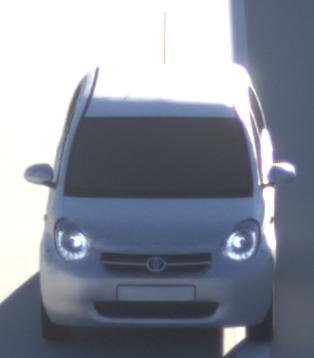
Make: Toyota
Model: Passo
Detailed model: Toyota Passo X Yururi
Model produced from: 2010
Model produced until: 2016
Doors: 5
Color: white
Road condition: dry road
Daytime: sunrise or sunset
Contrast: high contrast